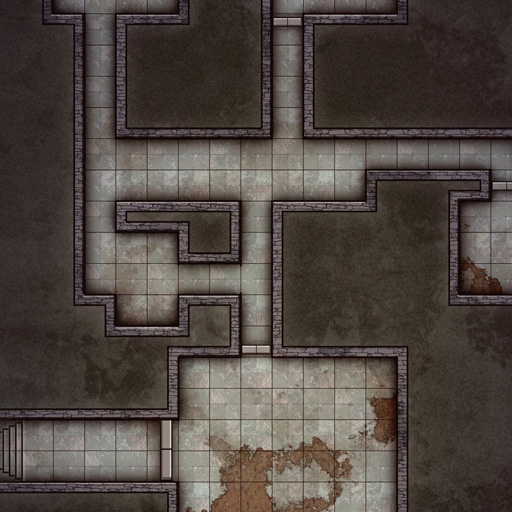
A D&D Grid Map dungeon interior (Random Dungeon Map)